Field crop: maize
Growth stage: 2
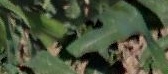
Species: maize